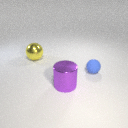
large purple metal cylinder to the left of small blue rubber sphere